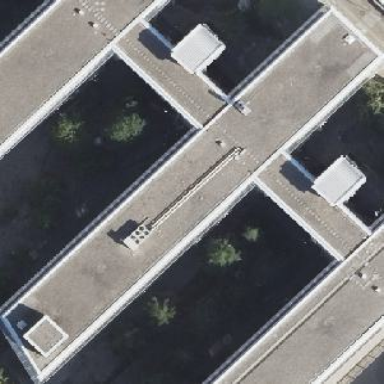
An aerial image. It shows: Office building with flat roof.